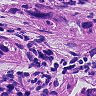
Metastatic tissue present: yes